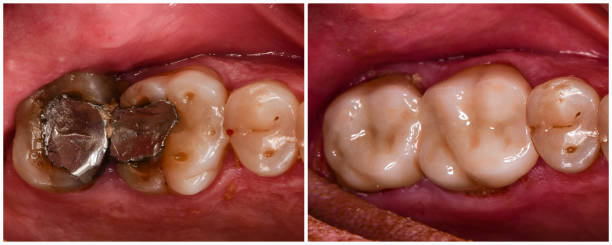
Condition: Gingivitis